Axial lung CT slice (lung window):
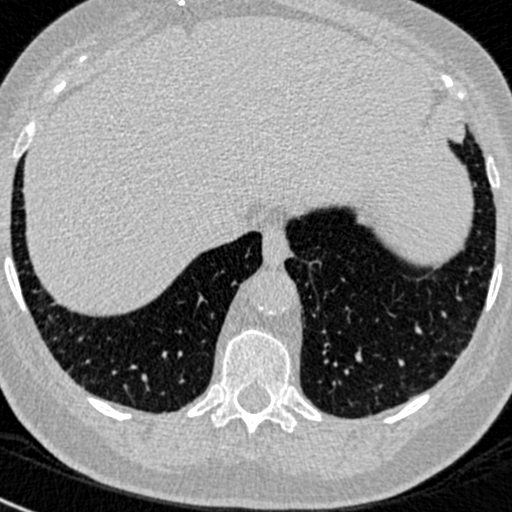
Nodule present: no